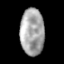
Tissue: skin
Cell type: Epithelial cells
Senescence score: 0.7387
Nuclear area (px): 1098
Mean DAPI intensity: 166.025